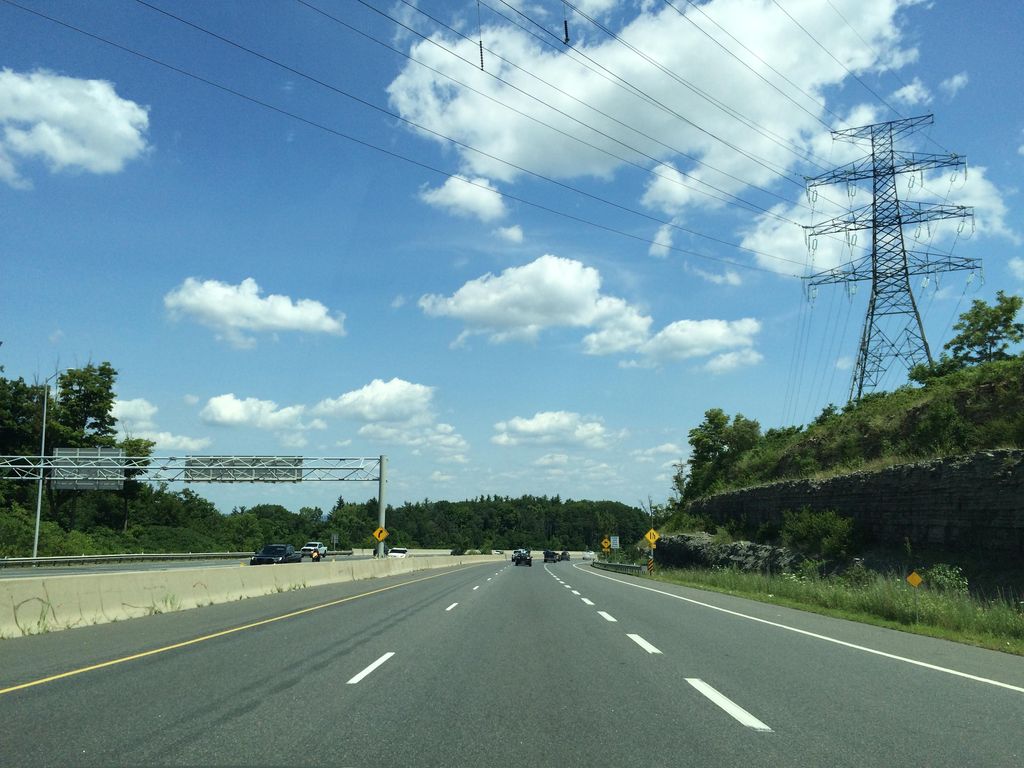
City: hamilton